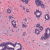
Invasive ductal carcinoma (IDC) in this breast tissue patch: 1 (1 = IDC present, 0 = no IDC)